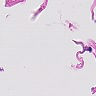
Metastatic tissue present: no